Brain MRI, t1w sequence, axial 2D slice.
Patient: age 33, sex F, weight 78 kg, height 1.78 m
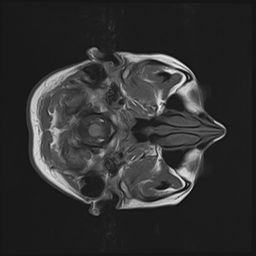